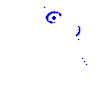
Particle: pion